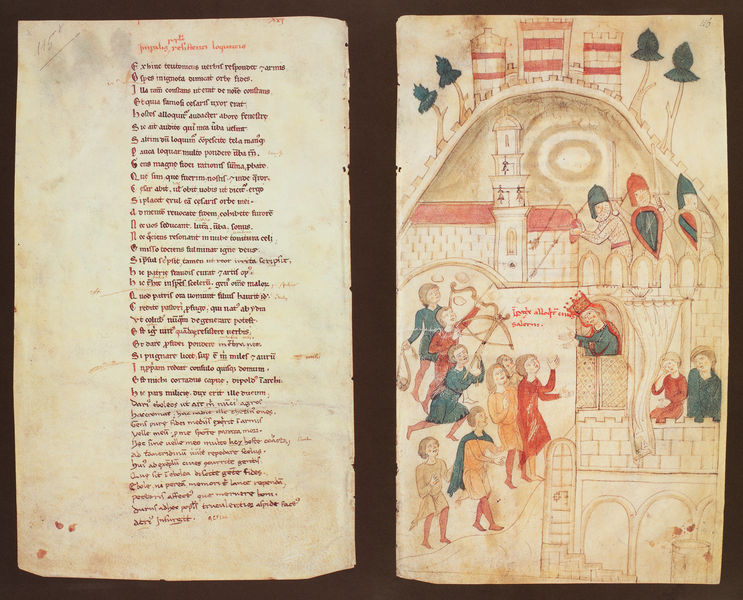
Titel: Liber ad honorem Augusti sive de rebus Siculis/ Buch zu Ehren des Kaisers Augustus oder über die Angelegenheiten Siziliens
Künstler: Pietro da Eboli
Institution: Bern, Burgbibliothek
Schlagwörter: angriff, baum, berg, blau, kampf, bäume, gelb, grün, menschen, stadt, bunt, fenster, frau, gebäude, haus, rot, schloss, malerei, architektur, stein, vorhang, kirche, gewand, krone, turm, schrift, bogen, mauer, grafik, empore, krieg, könig, zinnen, foto, schild, buch, burg, festung, seite, text, waffen, helm, herrscher, ritter, rüstung, pergament, seiten, profan, mittelalter, eroberung, gedicht, königin, armbrust, zeilen, miniatur, pfeil, handschrift, pfeile, verteidigung, buchmalerei, minnegesang, belagerung, stilisierung, digitalisat, minitatur